Field crop: maize
Growth stage: 2
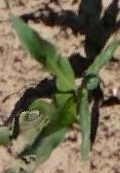
Species: maize